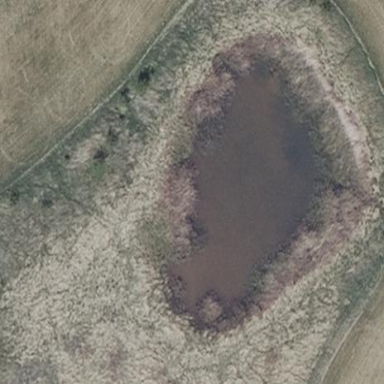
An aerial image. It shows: Serene pond surrounded by nature.